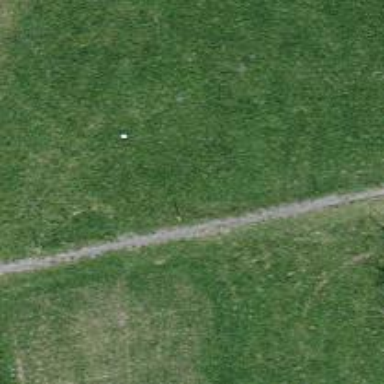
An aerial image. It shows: Footway covered with grass.